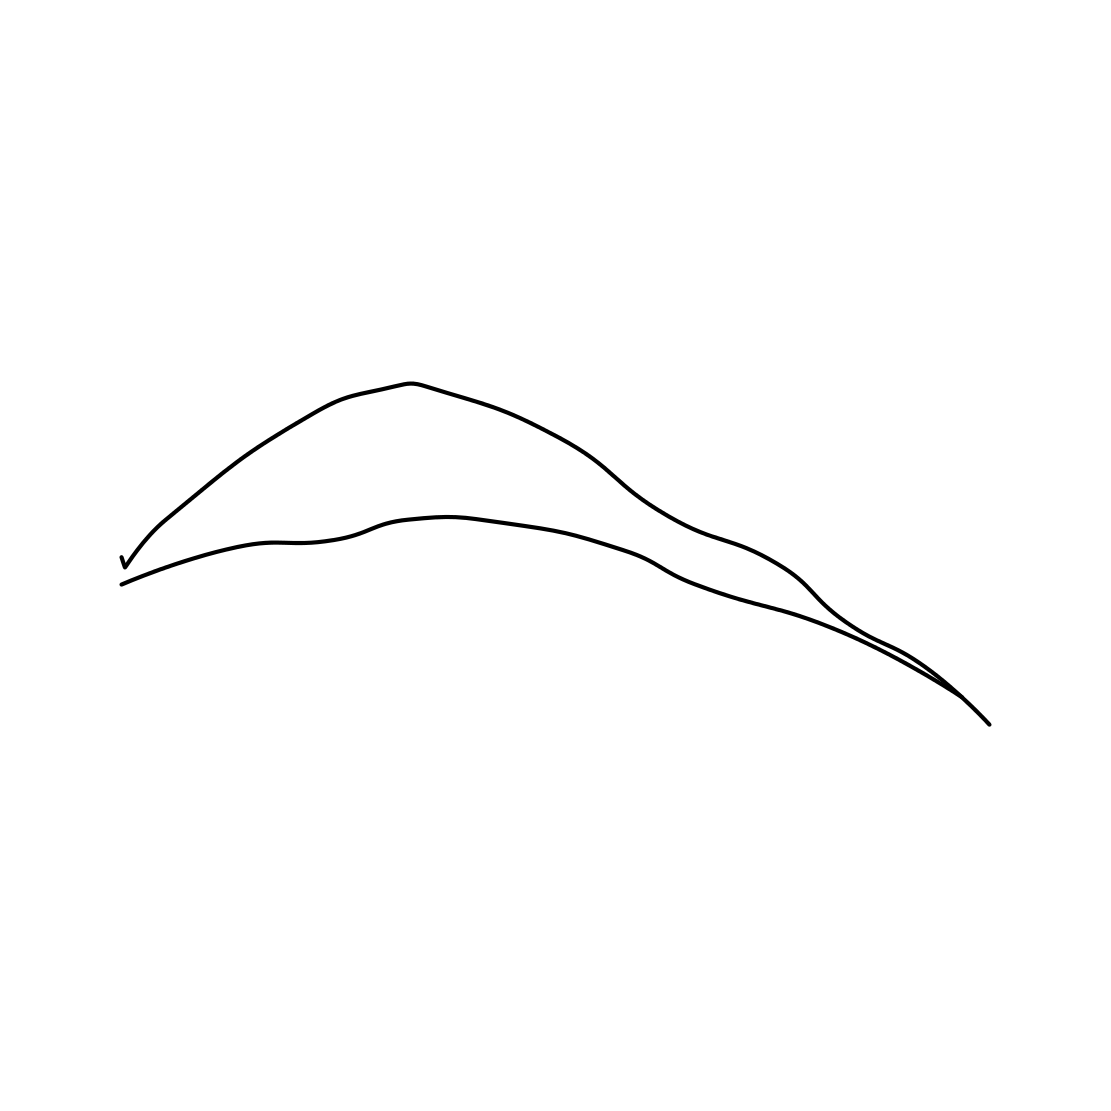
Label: boomerang